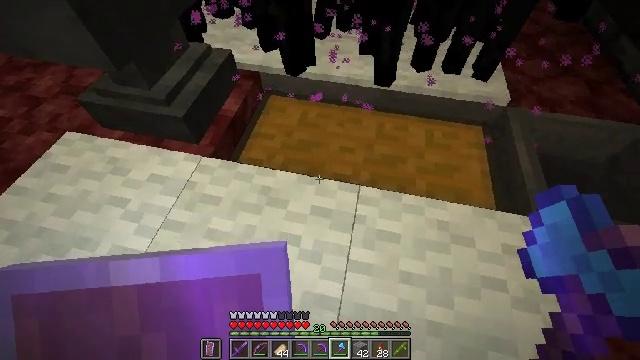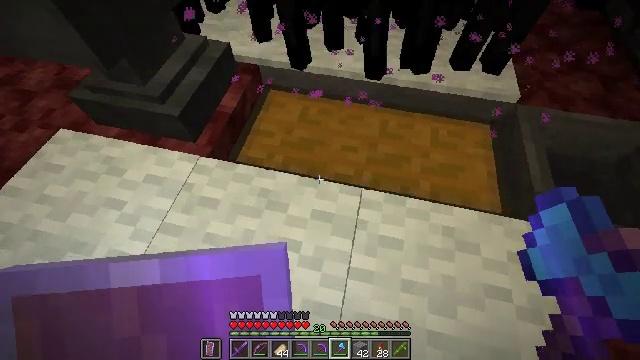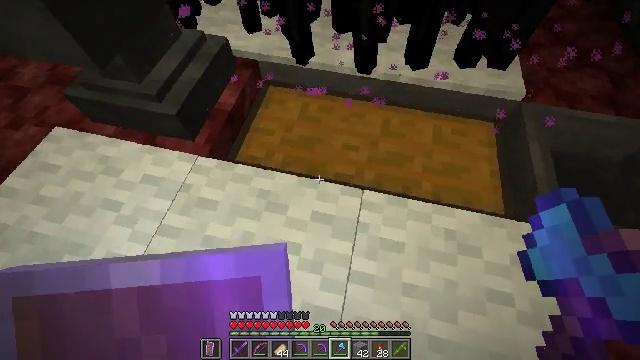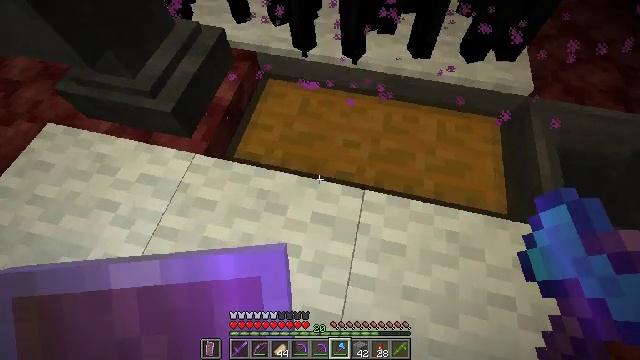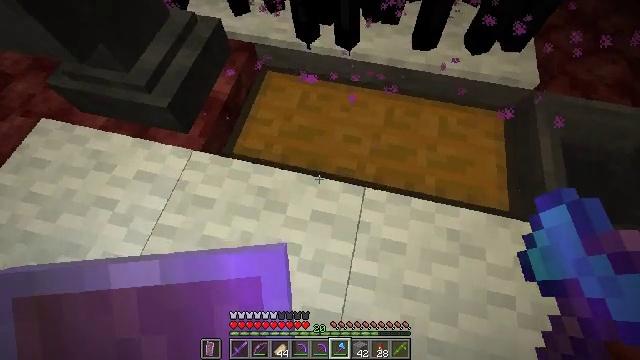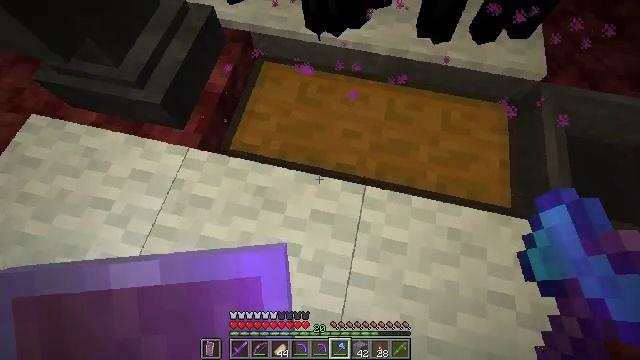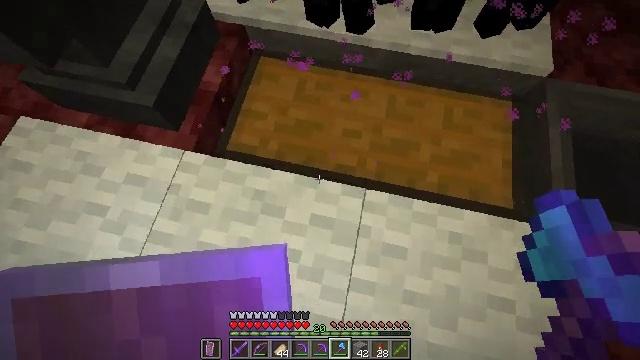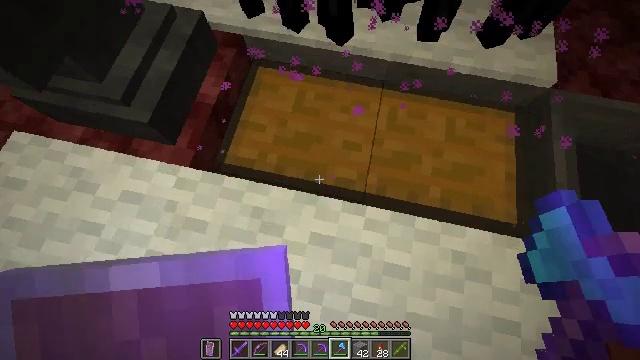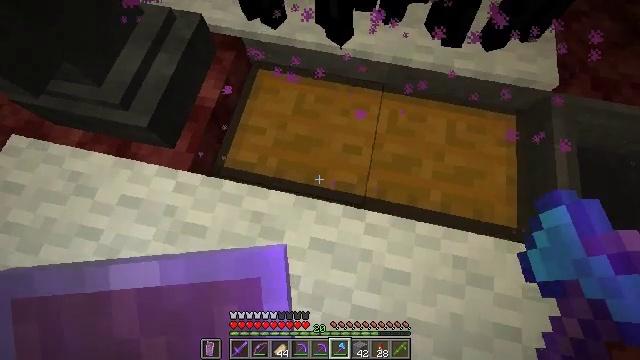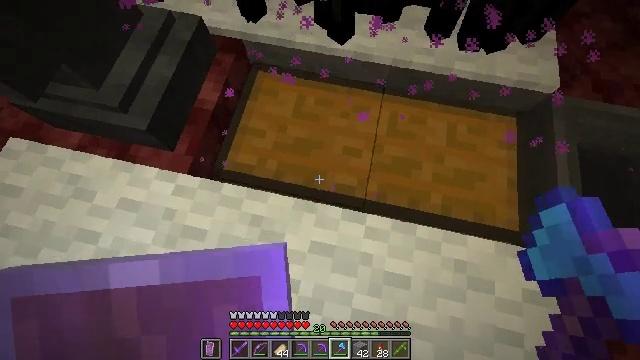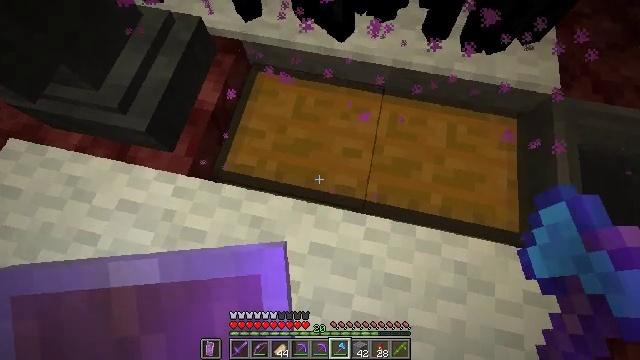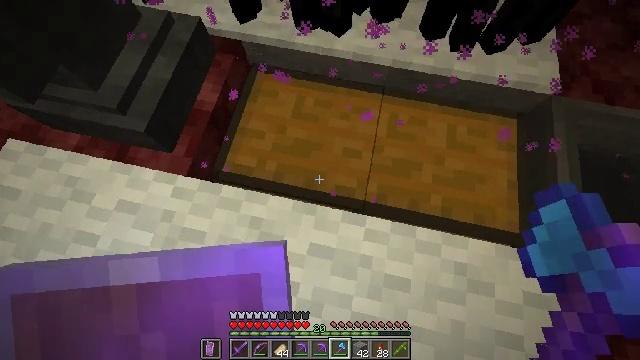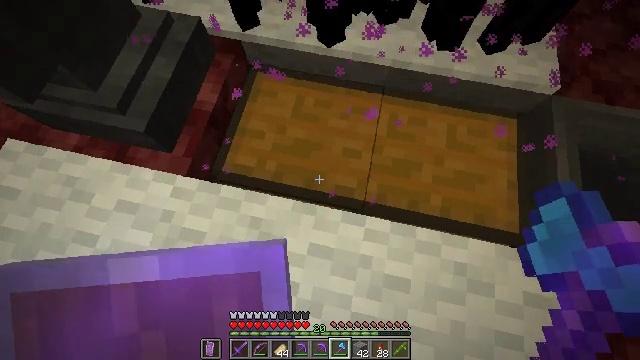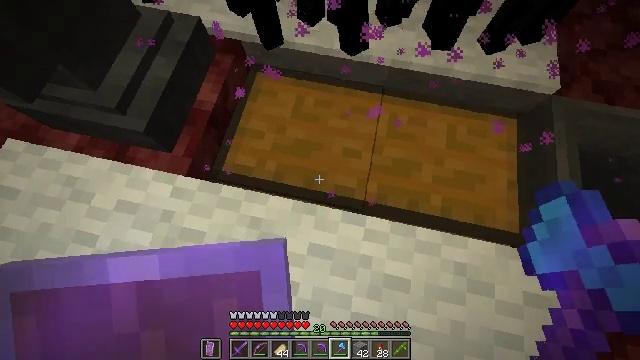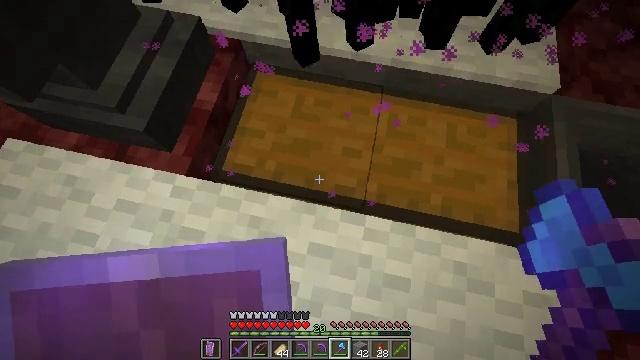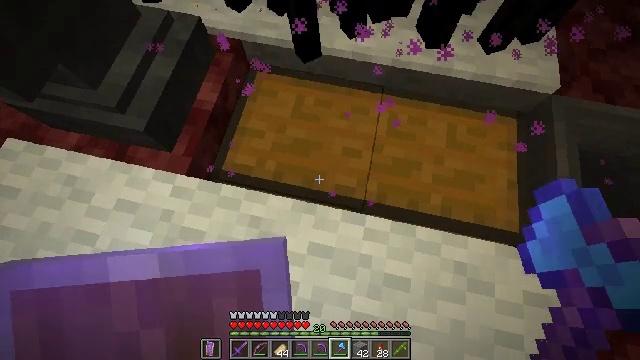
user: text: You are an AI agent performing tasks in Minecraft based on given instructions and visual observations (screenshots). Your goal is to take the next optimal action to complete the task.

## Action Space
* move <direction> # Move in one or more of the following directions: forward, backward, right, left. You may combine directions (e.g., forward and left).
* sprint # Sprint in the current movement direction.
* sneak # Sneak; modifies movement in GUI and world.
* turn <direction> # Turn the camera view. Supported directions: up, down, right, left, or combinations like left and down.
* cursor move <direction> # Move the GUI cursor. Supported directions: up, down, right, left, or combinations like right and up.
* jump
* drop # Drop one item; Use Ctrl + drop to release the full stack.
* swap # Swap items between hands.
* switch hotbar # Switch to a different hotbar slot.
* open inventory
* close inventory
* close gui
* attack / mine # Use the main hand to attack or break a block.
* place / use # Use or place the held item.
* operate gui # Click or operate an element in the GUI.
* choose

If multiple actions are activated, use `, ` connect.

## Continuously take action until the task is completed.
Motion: motion action
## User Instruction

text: Mine a chest to move it.
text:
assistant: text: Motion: move forward, sneak, turn down
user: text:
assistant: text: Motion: move forward, sneak, turn down
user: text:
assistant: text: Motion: move forward, sneak, turn down
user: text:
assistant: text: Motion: move forward, sneak, turn down
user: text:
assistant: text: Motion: move forward, sneak, turn down
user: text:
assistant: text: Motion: move forward, sneak, turn down
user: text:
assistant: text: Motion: move forward, sneak
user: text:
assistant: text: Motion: sneak
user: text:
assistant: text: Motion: sneak
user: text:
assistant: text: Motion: sneak
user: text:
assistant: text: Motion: sneak
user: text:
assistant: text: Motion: sneak
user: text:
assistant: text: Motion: sneak
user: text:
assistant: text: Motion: sneak
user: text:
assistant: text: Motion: sneak
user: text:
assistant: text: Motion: sneak
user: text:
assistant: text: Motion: sneak
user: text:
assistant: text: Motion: sneak
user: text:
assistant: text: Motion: sneak
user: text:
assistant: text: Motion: sneak
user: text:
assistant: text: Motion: sneak, turn right
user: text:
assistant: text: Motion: sneak
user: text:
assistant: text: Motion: sneak
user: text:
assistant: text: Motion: sneak
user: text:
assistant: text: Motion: sneak
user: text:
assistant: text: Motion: sneak
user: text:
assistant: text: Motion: sneak
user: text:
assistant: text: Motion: sneak
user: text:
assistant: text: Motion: sneak
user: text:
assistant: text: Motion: sneak